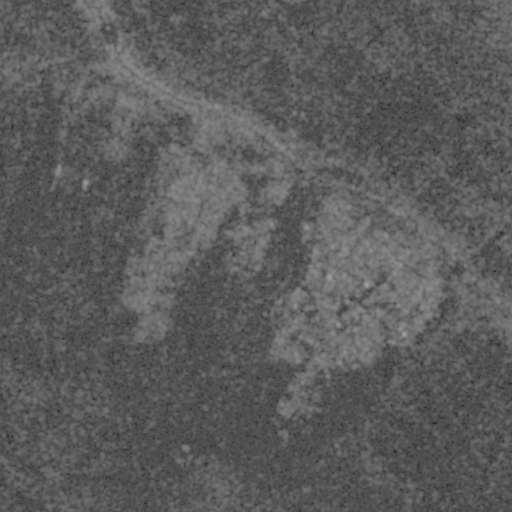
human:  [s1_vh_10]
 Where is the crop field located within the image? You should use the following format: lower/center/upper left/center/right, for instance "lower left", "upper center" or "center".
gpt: The crop field is located in the right of the image.
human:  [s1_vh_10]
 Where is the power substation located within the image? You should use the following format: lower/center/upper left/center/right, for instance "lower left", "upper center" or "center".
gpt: The power substation is located in the center of the image.
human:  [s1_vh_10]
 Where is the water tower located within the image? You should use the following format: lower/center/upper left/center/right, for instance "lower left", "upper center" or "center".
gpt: The water tower is located in the center of the image.
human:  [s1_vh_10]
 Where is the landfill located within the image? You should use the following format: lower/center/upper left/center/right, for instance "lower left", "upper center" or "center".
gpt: There is no landfill in the image.

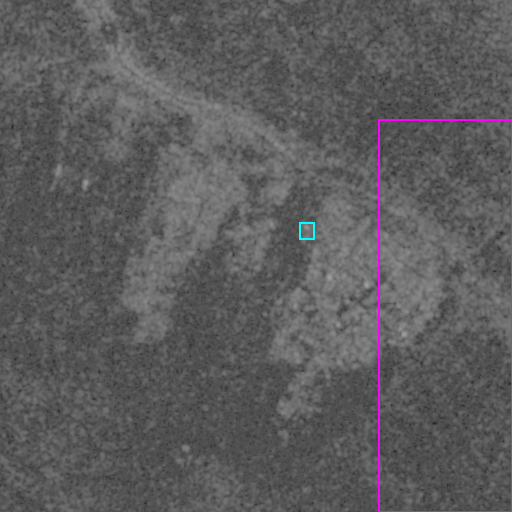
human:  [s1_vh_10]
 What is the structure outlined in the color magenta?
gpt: The structure outlined in magenta is a crop field.
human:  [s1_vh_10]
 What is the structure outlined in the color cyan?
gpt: The structure outlined in cyan is a power substation.
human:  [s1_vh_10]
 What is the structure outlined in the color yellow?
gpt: There is no yellow outline.